Question: something weird is happening to me. I have this layout:
'''
<?xml version="1.0" encoding="utf-8"?>
<RelativeLayout xmlns:android="http://schemas.android.com/apk/res/android"
android:layout_width="match_parent"
android:layout_height="match_parent">
<Button
android:layout_width="match_parent"
android:layout_height="match_parent"
android:background="@color/gray_dark" />
<TextView
android:layout_width="wrap_content"
android:layout_height="wrap_content"
android:layout_centerInParent="true"
android:drawableTop="@drawable/some_drawable"
android:text="Some text" />
</RelativeLayout>
'''
And I would expect that TextView is visible above button. But for some reason the Button goes to front automaticaly, covering up the textview. When I change Button to common View, the order is right.
Is there something I am missing about Buttons in Android?
Thanks
Edit:
Preview:

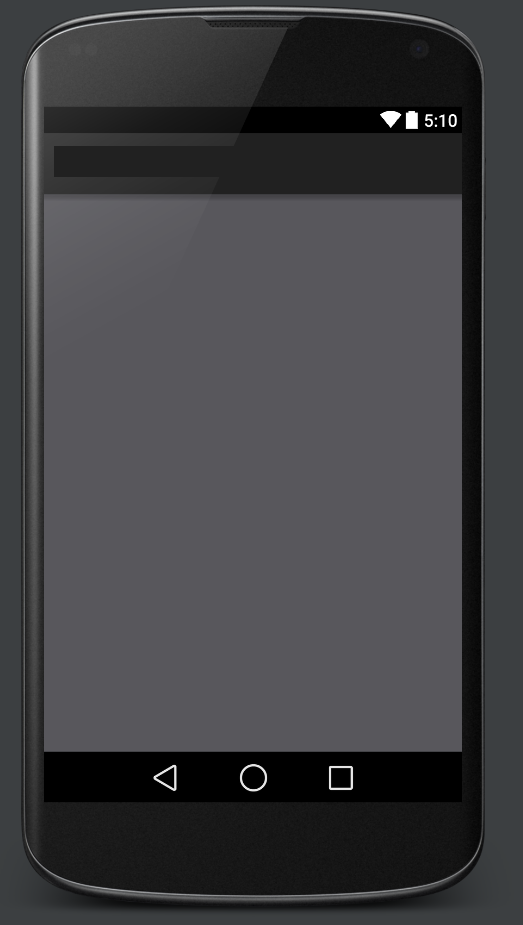
Answer: I just tried the same thing and the weird thing is, it also happend to me. I fixed it like this
'''
<?xml version="1.0" encoding="utf-8"?>
<RelativeLayout
xmlns:android="http://schemas.android.com/apk/res/android"
android:layout_width="match_parent"
android:layout_height="match_parent">
<LinearLayout
android:layout_width="match_parent"
android:layout_height="wrap_content"
android:layout_centerInParent="true">
<Button
android:layout_width="match_parent"
android:layout_height="wrap_content"
android:background="#FF0000"
android:text="lalala"/>
</LinearLayout>
<TextView
android:layout_width="match_parent"
android:layout_height="wrap_content"
android:layout_centerInParent="true"
android:background="#FFFF00"
android:text="lalala"/>
</RelativeLayout>
'''